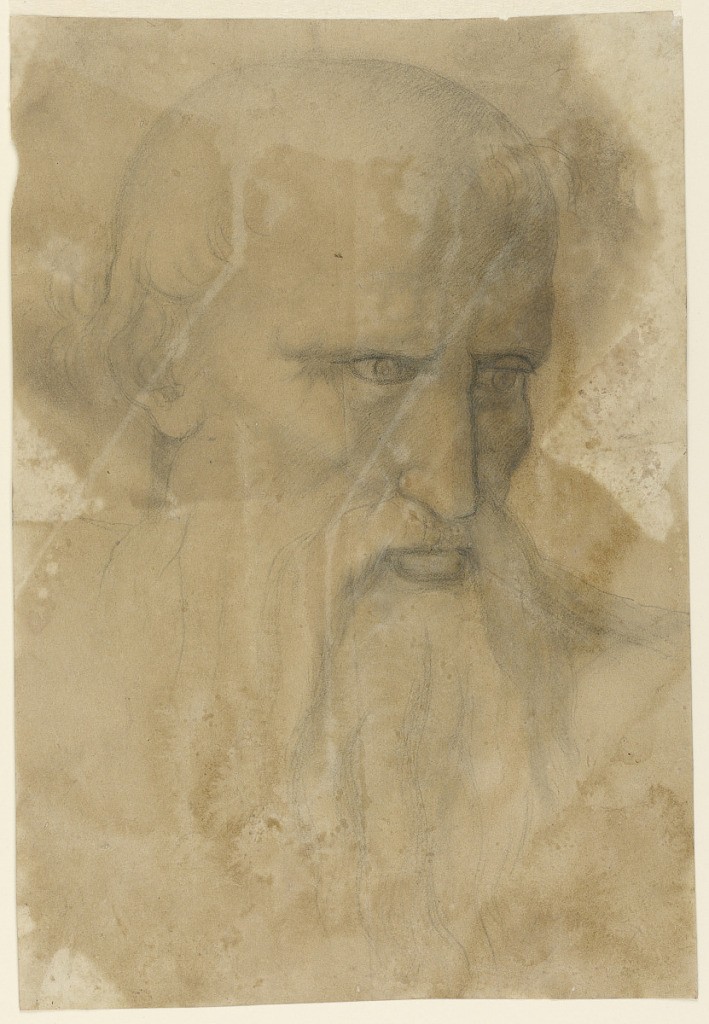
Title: Head of an Elderly Bearded Man
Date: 1800–20
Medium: Black chalk on cream paper
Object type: Drawing
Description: A head of an elderly, bearded, bald man, half-turned to the right. He has an intent, downward gaze.